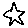
Label: star